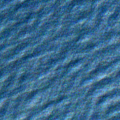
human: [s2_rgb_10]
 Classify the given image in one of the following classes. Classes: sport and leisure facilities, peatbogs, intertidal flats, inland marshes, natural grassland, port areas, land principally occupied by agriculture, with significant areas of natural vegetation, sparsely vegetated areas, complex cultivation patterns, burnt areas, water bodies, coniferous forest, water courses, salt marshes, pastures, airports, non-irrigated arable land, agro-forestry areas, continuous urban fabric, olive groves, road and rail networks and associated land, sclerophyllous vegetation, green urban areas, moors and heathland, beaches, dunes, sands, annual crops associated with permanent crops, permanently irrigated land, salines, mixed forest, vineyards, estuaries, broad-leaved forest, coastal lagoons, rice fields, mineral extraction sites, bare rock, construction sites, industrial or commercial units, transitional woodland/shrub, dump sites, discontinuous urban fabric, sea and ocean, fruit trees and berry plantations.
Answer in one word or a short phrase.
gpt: sea and ocean